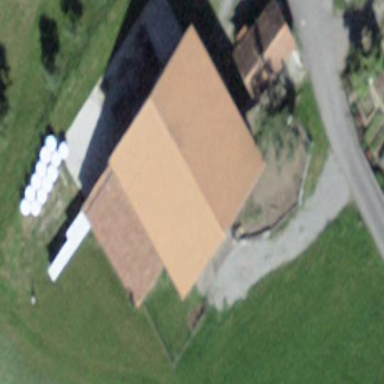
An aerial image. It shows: Rural barn.